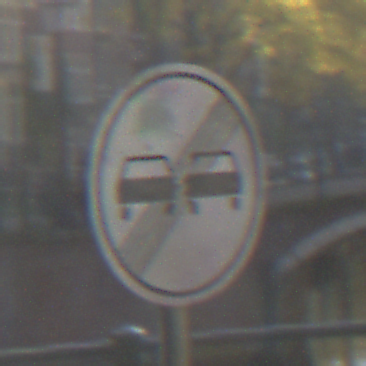
Verkehrszeichen: EndeUeberholverbot
Umgebung: Outdoor, Urban
Tageszeit: SunriseSunset
Wetter: PartlyCloudy
Licht: Natural
Jahreszeit: Autumn
Kontrast: HighContrast